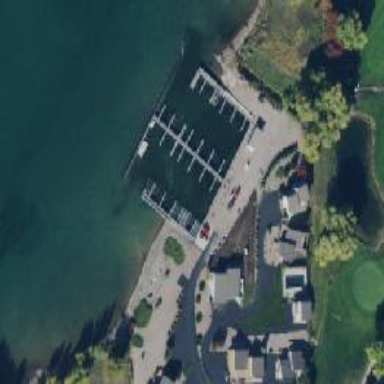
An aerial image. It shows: Man-made pier.